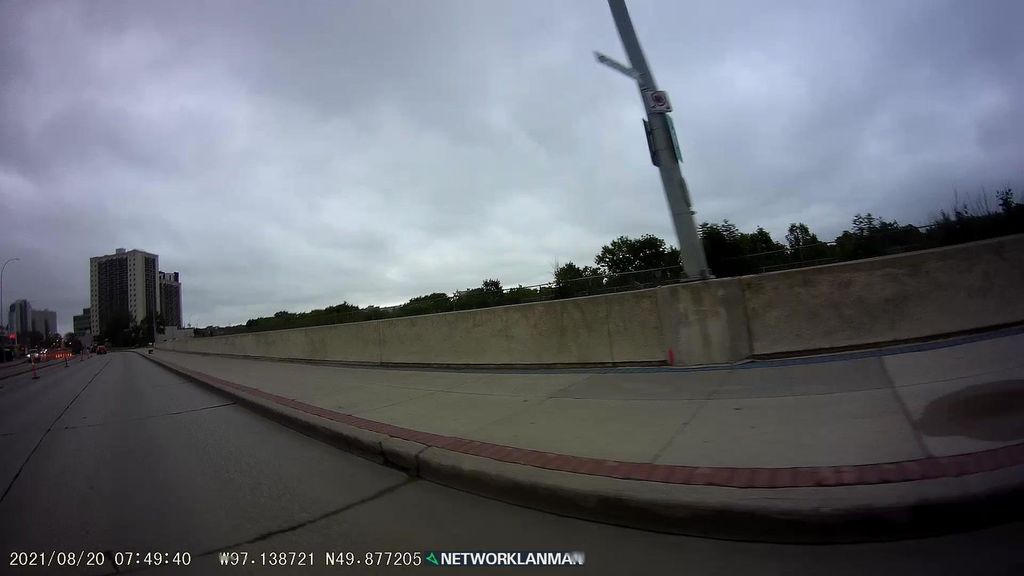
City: winnipeg